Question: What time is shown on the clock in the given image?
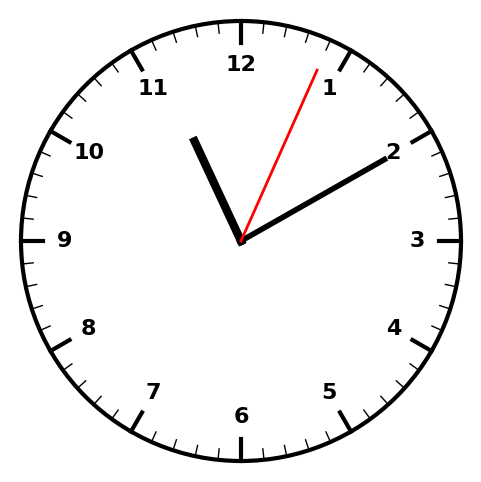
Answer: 11:10:04